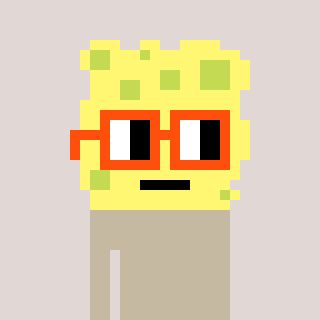
a pixel art character with square orange glasses, a sponge-shaped head and a cold-colored body on a warm background